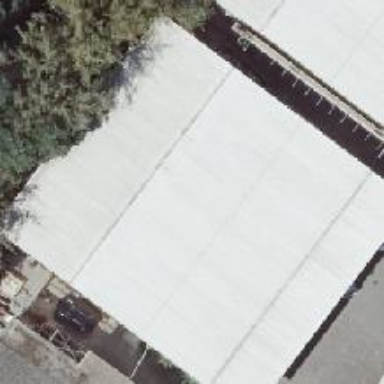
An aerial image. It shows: Warehouse.